Field crop: maize
Growth stage: 2
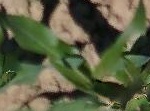
Species: maize